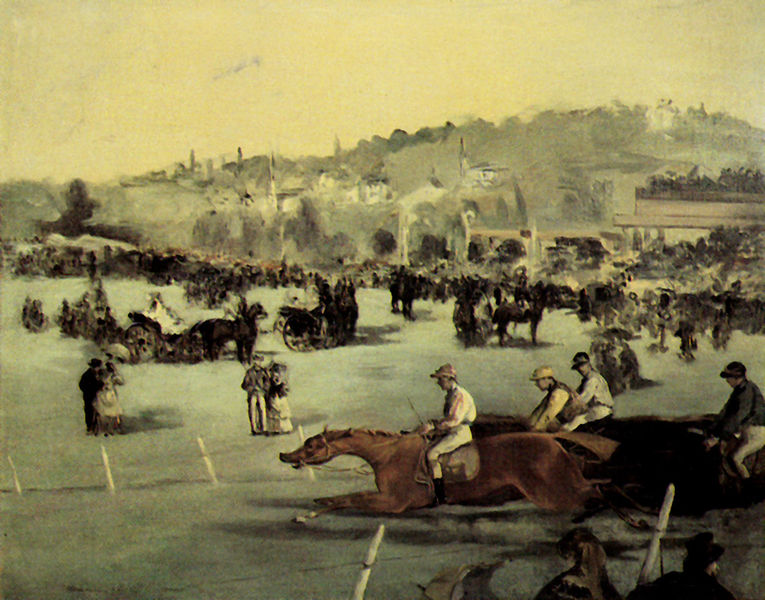
Titel: Die Rennen im Bois de Boulogne, Die Rennen im Bois de Boulogne
Künstler: Édouard Manet
Standort: New York (New York)
Institution: (Privatsammlung)
Schlagwörter: baum, berg, dunkel, gemälde, himmel, mann, schatten, weiß, wolken, aquarell, bäume, frauen, gelb, grün, impressionismus, kirchturm, landschaft, menschen, sitzen, stadt, abend, bewegung, braun, damen, frau, grau, hell, hintergrund, hut, hüte, kleid, kleider, licht, männer, schwarz, türkis, eis, gebäude, schirm, schnee, sonnenschirm, wiese, wolke, zaun, fest, gesellschaft, menge, rock, zylinder, kappe, mütze, stehen, öl, feld, halme, horizont, häuser, hügel, morgen, weide, kirche, schnur, paar, publikum, england, wald, pferd, pferde, reiter, räder, reiten, ritt, sattel, schweif, zügel, balkon, ort, röcke, tribüne, zuschauer, spuren, dorf, dunst, nebel, herbst, winter, kutsche, kutschen, speichen, treiben, wagen, audience, crowd, men, people, white, women, dark, dress, duktus, gray, green, grey, ladies, painting, woman, yellow, wettkampf, brown, menzel, gründ, tor, arena, pfosten, veranda, corinth, türme, spaziergang, dynamik, rennen, peitsche, volk, bürgertum, wägen, helm, stiefel, jagd, sonntag, tribühne, smoke, clouds, horses, man, sky, pferderennen, siena, bahn, building, field, hill, house, landscape, mountain, tower, siedlung, zaunpfahl, jagdgesellschaft, schtten, hats, gestreckt, draht, couple, geschwindigkeit, manschen, hengst, absperrung, pflöcke, children, erhöhung, galopp, fence, city, festival, human, paare, cart, trab, buildings, watercolor, art, wettbewerb, crop, pants, watching, rennbahn, smog, war, gerte, jockeys, polo, wettrennen, carriage, horse, wagon, jockey, riding, hooves, humans, fog, whip, ocker, action, spectators, gentlemen, wheel, race, bridle, carriages, pferderenne, sprint, voran, einlauf, ascot, bäöume, gewinner, palio, schatten gelb, turf, wheels, entertainment, riders, jokeys, ride, rider, schauplatz, running, stands, posts, caps, horse race, jockies, race course, racing, saddle, buggy, 19th century, asrchitektur, cannon, watchers, stretch, atmospheric, track, saddles, racehorses, spectacle, race horse, bet, racepath, speedway, mideve, ghorse, jokey, hoirzon, prasol, horseracing, gentlement, greedn, impressions, pferderennen course équestre, course